Question: This will be my first iPhone app and I am running into difficulties that I thought I'd be able to find a tutorial on, but alas.... nothing on the inter webs that I can find.
I'm trying to get an initial 20 or so tweets from a signed in user (signed in using Parse's Twitter authentication) and I can't seem to get it to work. I put a breakpoint in when I get an error and this is what it shows:

I'm contemplating abandoning Parse all together and doing my own authentication using <URL> and outlined below as found in my MyLoginViewController.m file:
'''
NSString *bodyString = [NSString stringWithFormat:@"https://api.twitter.com/1.1/statuses/home_timeline.json?screen_name=johnDANGRstorey"];
// Explicitly percent-escape the '!' character.
bodyString = [bodyString stringByReplacingOccurrencesOfString:@"!" withString:@"%21"];
NSURL *url = [NSURL URLWithString:bodyString];
NSMutableURLRequest *tweetRequest = [NSMutableURLRequest requestWithURL:url];
tweetRequest.HTTPMethod = @"GET";
tweetRequest.HTTPBody = [bodyString dataUsingEncoding:NSUTF8StringEncoding];
[[PFTwitterUtils twitter] signRequest:tweetRequest];
NSURLResponse *response = nil;
NSError *error = nil;
// Post status synchronously.
NSData *data = [NSURLConnection sendSynchronousRequest:tweetRequest
returningResponse:&response
error:&error];
// Handle response.
if (!error) {
NSLog(@"Response: %@", [[NSString alloc] initWithData:data encoding:NSUTF8StringEncoding]);
} else {
NSLog(@"Error: %@", error);
}
'''
Thanks for your reply and help.
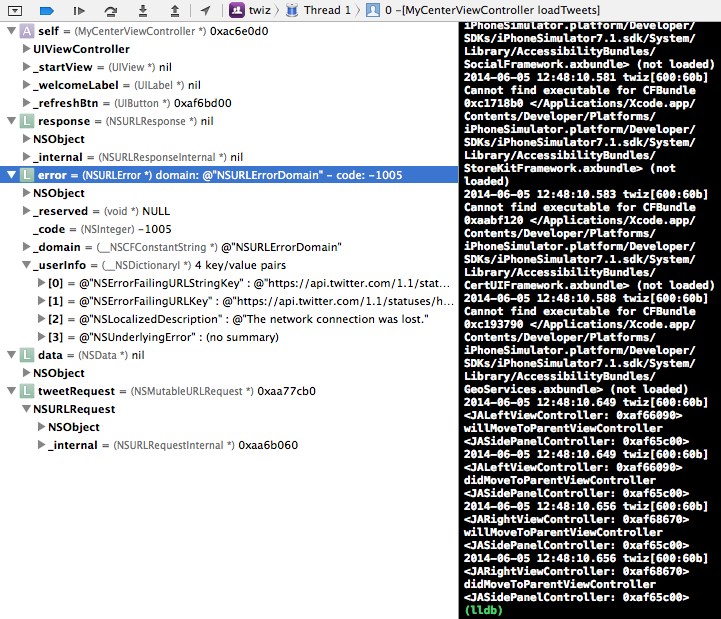
Answer: I figured it out, GET requests don't require .body or .method requests so I just removed
'tweetRequest.HTTPMethod = @"GET"; tweetRequest.HTTPBody = [bodyString dataUsingEncoding:NSUTF8StringEncoding];'
and was golden.